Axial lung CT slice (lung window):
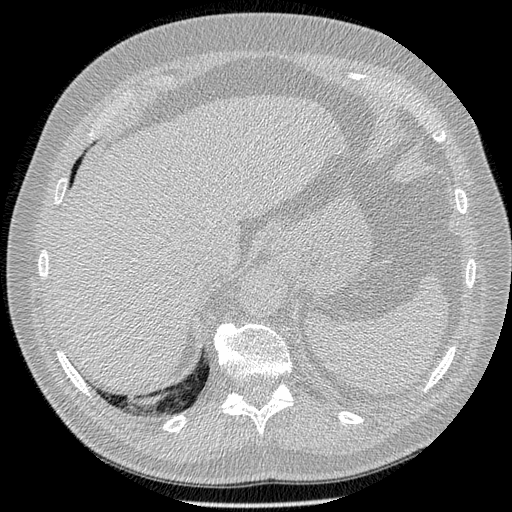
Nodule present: no